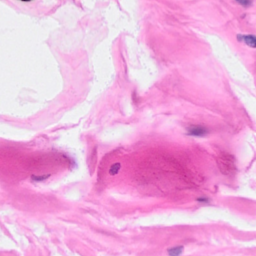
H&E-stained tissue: Breast